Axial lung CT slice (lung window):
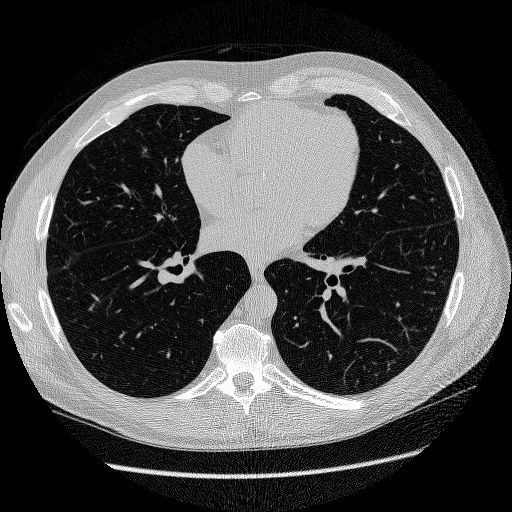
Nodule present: no